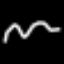
Label: squiggle